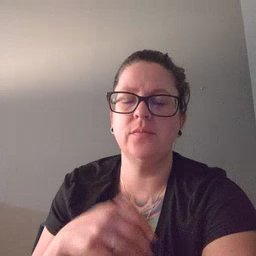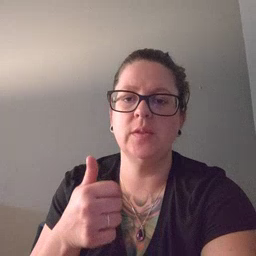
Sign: yourself